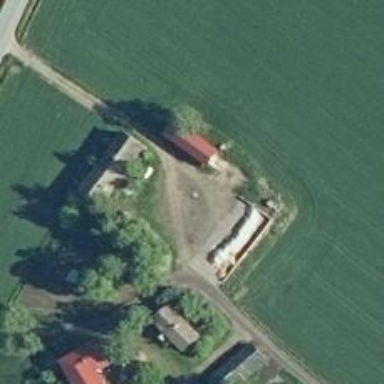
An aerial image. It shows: Farm.